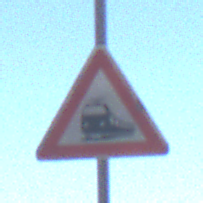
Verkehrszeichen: Bahnuebergang
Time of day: MorningAfternoon
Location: Outdoor (Nature)
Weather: Clear
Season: NotSpecified
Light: Natural